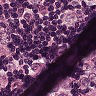
Metastatic tissue present: yes